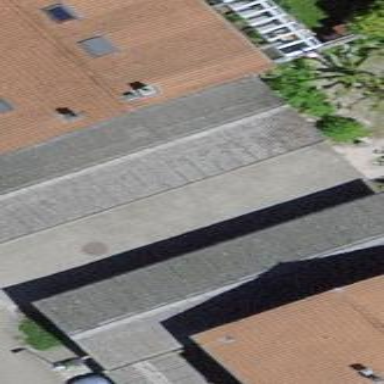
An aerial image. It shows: Group of garages.